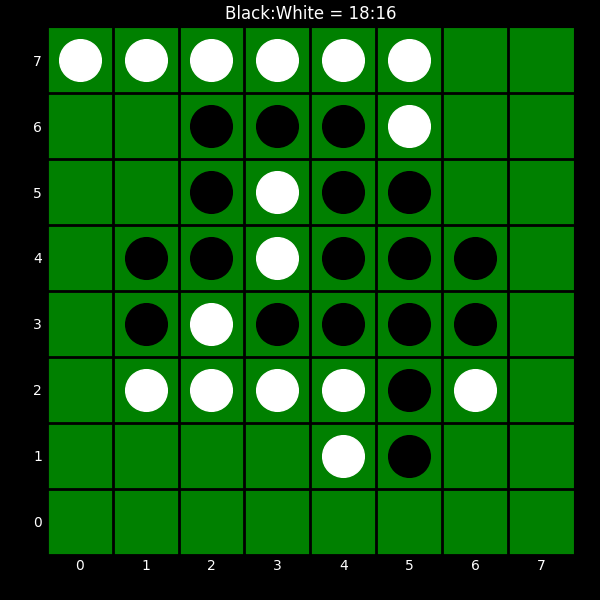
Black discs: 18
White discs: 16